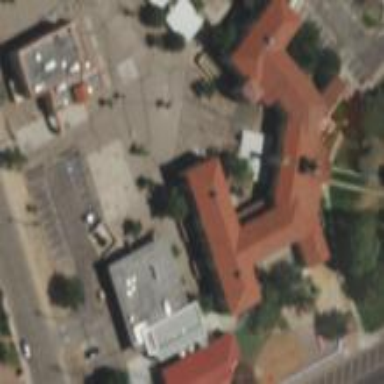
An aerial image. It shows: School building.